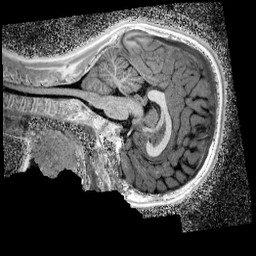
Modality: UNIT1_denoised
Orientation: sagittal
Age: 11
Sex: male
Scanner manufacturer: siemens
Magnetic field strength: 3 T
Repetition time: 4 s
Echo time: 0.00299 s